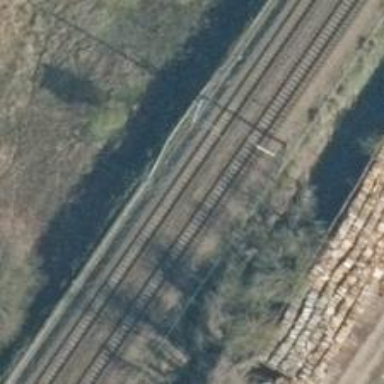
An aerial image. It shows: Railway signal.